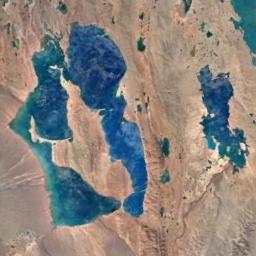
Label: lake